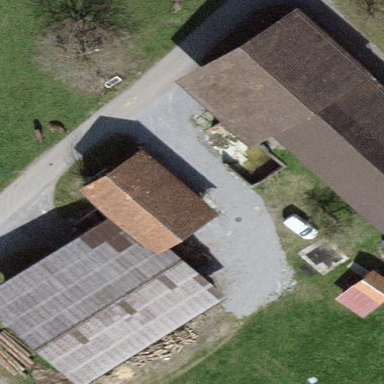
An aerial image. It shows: Farmyard area.